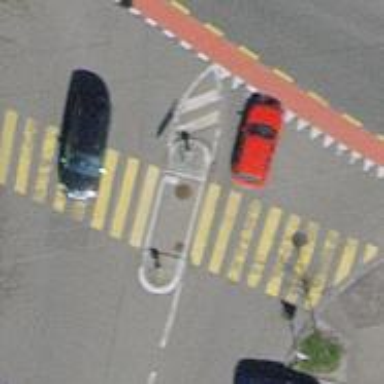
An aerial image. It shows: Marked crossing with pedestrian island.